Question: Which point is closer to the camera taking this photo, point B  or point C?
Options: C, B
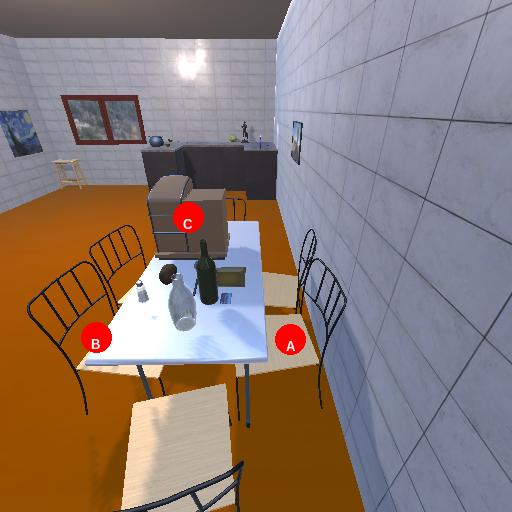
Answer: C